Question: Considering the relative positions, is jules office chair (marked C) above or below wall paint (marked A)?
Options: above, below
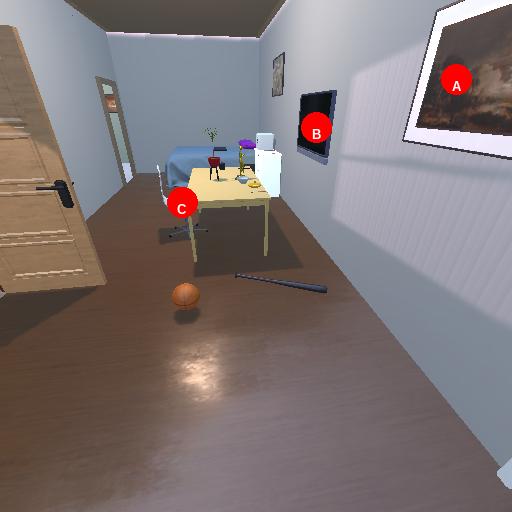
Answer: above